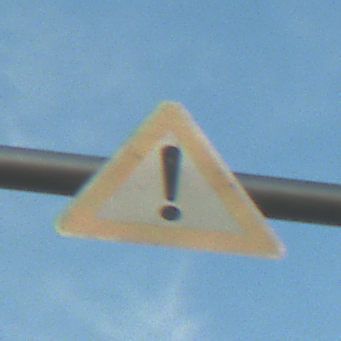
Verkehrszeichen: Gefahrenstelle
Umgebung: Outdoor, Nature
Tageszeit: SunriseSunset
Wetter: PartlyCloudy
Licht: Natural
Jahreszeit: NotSpecified
Kontrast: MediumContrast